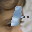
Label: 1